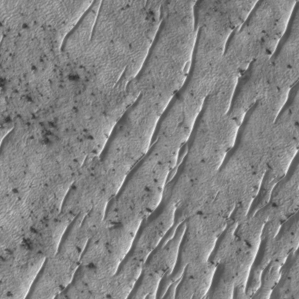
Label: frost